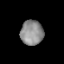
Tissue: lung
Cell type: Others
Senescence score: 0.1895
Nuclear area (px): 554
Mean DAPI intensity: 140.07